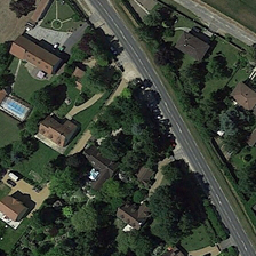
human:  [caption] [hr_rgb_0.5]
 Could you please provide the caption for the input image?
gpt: This is a medium-sized residential area with a road in the middle.

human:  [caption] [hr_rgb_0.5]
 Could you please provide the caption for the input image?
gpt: This is a medium-sized residential area centered on the freeway.

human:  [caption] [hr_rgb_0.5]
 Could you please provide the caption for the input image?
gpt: is a medium residence with street in the center.

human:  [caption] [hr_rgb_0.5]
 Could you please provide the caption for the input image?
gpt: It is an intermediate house with the road in the center.

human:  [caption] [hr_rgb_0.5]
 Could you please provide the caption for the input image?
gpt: It's a halfway house with Estrada in the middle.